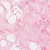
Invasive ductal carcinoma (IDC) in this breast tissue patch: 0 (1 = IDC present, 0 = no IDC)